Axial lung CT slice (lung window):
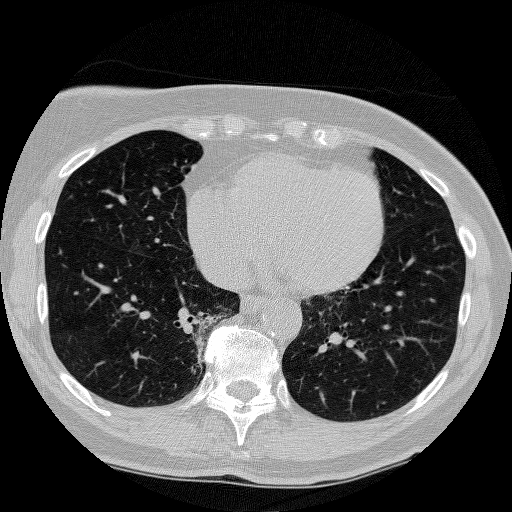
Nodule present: no